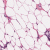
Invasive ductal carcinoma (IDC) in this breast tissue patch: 1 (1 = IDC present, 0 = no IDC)